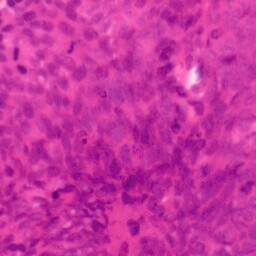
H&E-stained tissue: Colon